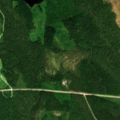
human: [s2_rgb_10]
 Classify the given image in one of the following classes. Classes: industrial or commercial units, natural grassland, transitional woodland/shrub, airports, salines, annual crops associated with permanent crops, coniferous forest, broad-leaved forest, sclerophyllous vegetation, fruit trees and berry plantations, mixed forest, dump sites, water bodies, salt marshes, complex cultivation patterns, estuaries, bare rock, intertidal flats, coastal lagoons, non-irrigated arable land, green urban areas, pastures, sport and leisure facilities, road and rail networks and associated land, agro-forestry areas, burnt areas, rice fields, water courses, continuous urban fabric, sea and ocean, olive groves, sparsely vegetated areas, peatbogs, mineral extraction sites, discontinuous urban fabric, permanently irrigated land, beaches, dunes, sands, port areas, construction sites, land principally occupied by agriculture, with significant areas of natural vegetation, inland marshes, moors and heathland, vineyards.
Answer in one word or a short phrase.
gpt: coniferous forest, mixed forest, water bodies